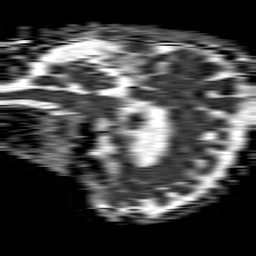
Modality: ADC
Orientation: sagittal
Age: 68
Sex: male
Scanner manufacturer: philips
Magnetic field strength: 1.5 T
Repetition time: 4.6 s
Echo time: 0.08631 s